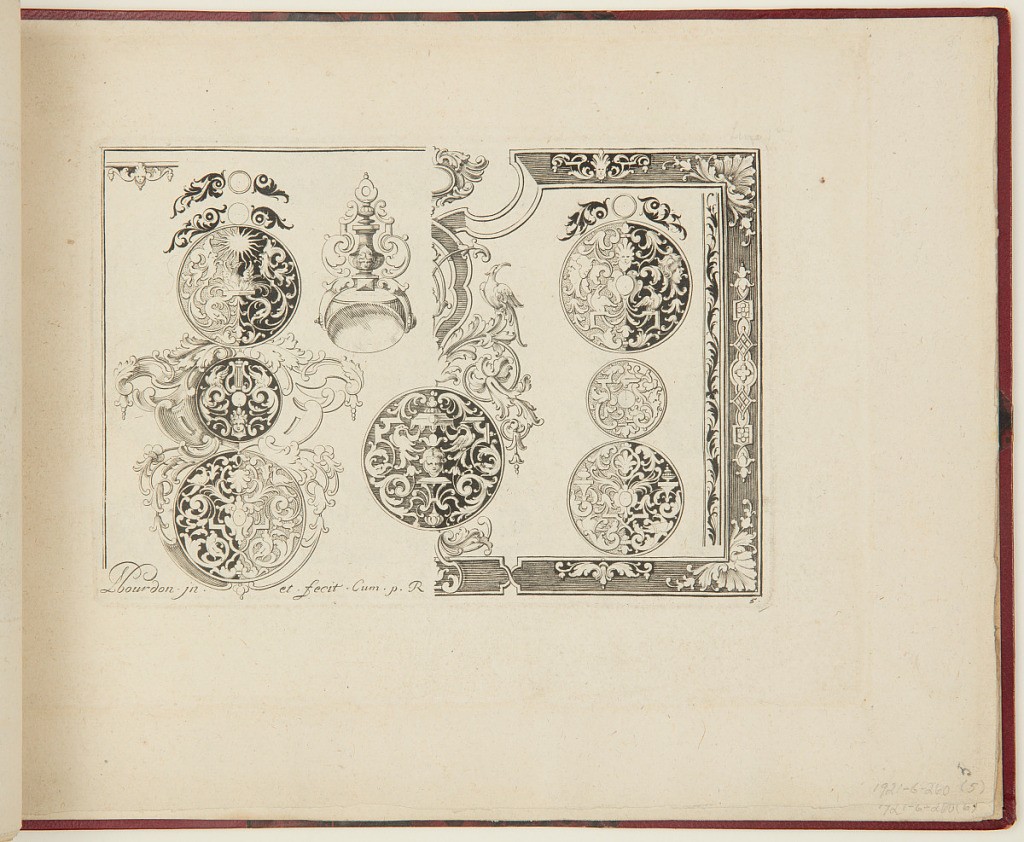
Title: Designs for Ornament, Roundels, and a Fob
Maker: Pierre Bourdon, French, ca. 1656 – 1708 after
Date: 1703
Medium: Etching and engraving on paper
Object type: Print
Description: An ornament print featuring roundels, a fob seal, and a border with grotesque motifs (intertwining scrolling leaves, foliage, human, and animal forms), with cartouches, mascarons (masks), fleurons, scrolling leaves, birds, a sun, and a lyre. The plate is signed and numbered.